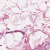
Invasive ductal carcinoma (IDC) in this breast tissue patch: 0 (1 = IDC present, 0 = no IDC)